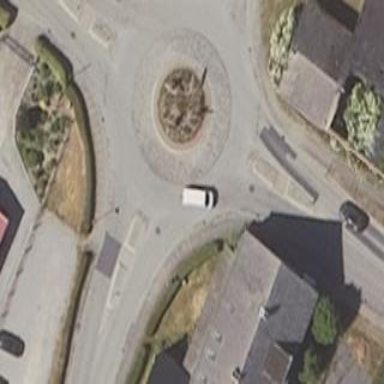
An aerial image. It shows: Primary highway with asphalt surface leading to roundabout.